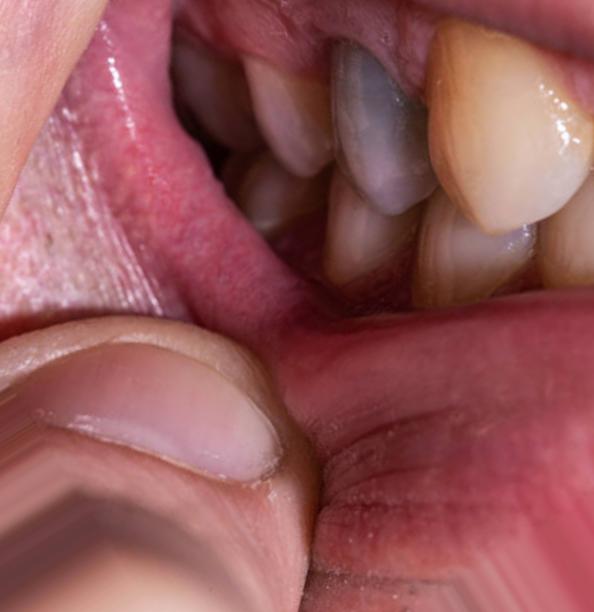
Condition: Caries